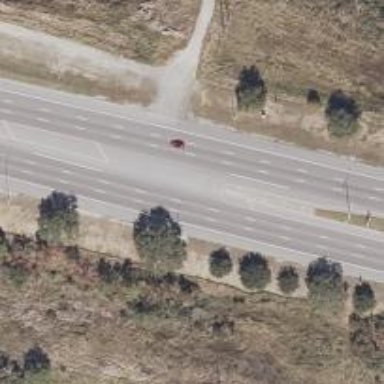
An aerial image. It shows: Primary highway.